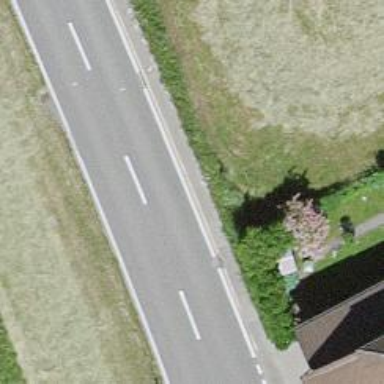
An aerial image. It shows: Secondary road with asphalt surface.